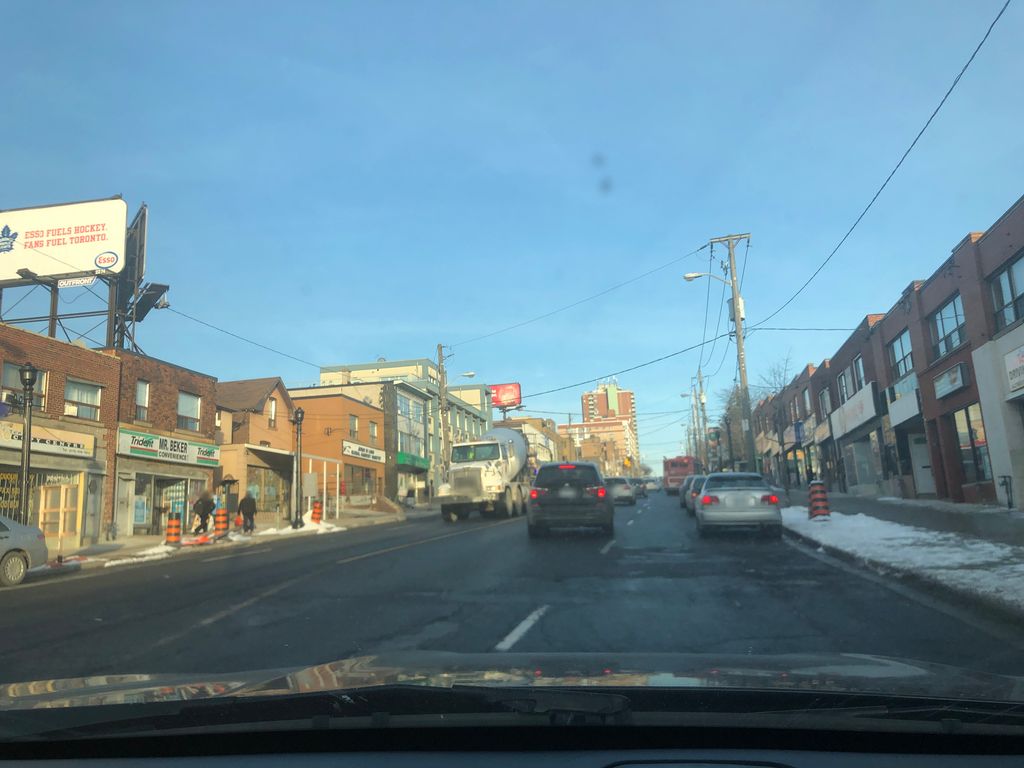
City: toronto